Interaction volume radius: 10 \u00c5
Interaction volume height: 15 \u00c5
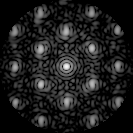
Disorder parameter: 0.3167